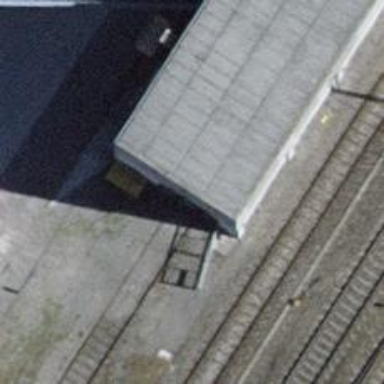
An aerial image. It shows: Single railway spur track.